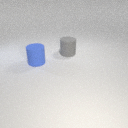
large blue rubber cylinder in front of large gray rubber cylinder